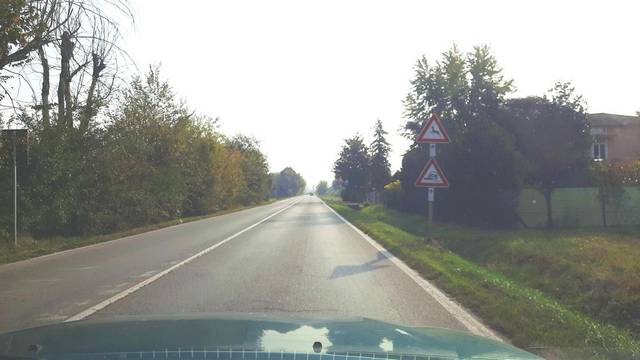
Region: Italy
Coordinates: 44.811, 10.818